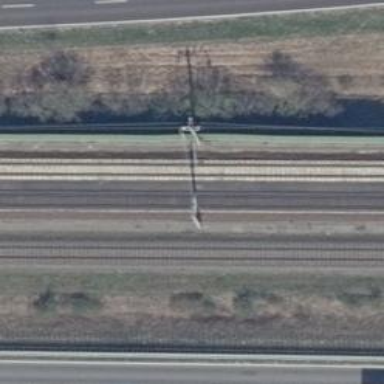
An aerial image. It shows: Milestone along the railway track with catenary mast.